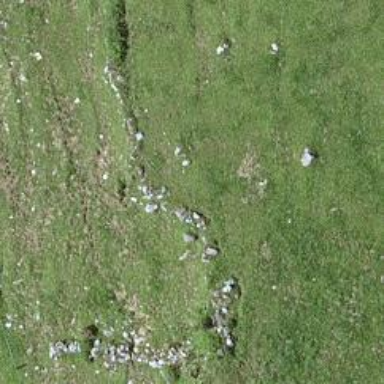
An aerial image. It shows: Wall made of dry stone.